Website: bh-photo
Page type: payment
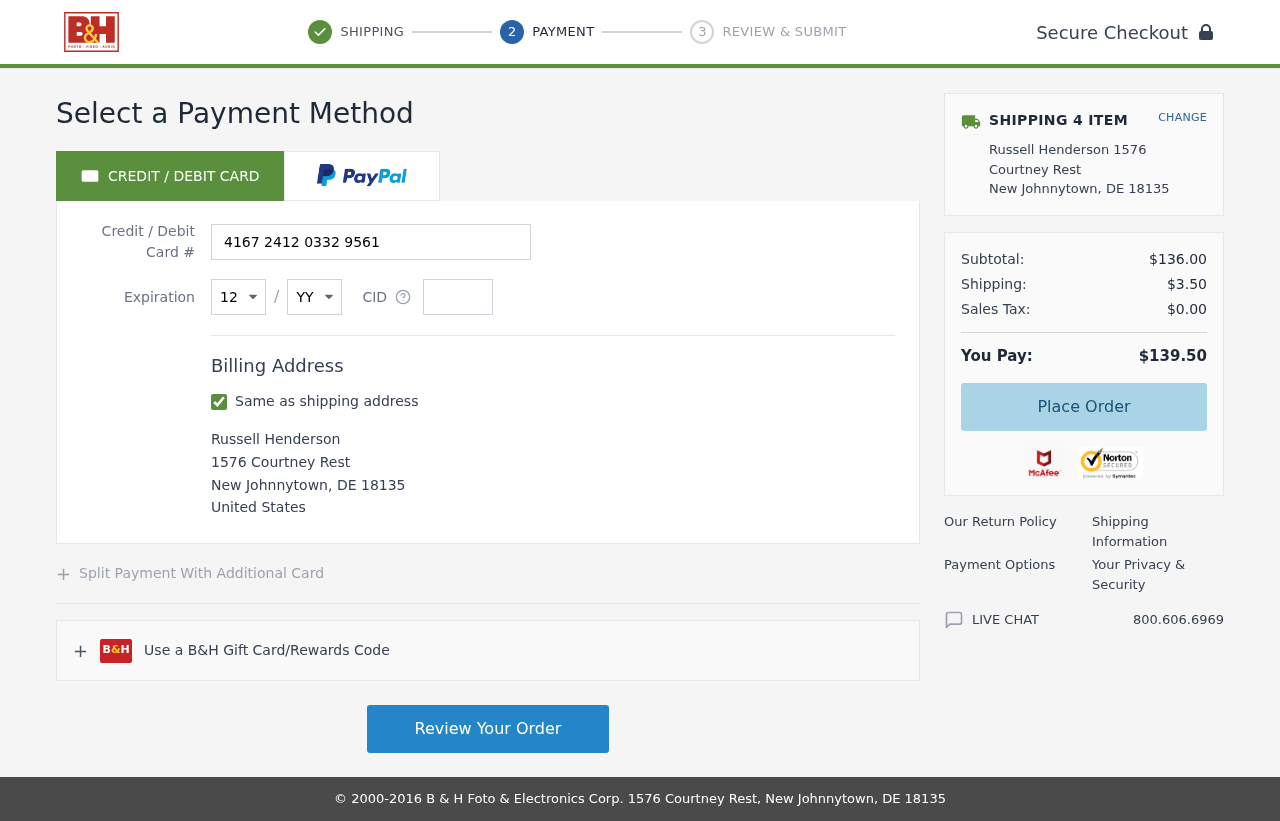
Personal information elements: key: PII_CARD_CVV
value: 067
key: PII_CARD_EXPIRY_MONTH
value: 12
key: PII_CARD_EXPIRY_YEAR
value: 29
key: PII_CARD_NUMBER
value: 4167 2412 0332 9561
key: PII_CITY
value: New Johnnytown
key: PII_COUNTRY
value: United States
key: PII_FULLNAME
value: Russell Henderson
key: PII_POSTCODE
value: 18135
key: PII_STATE_ABBR
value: DE
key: PII_STREET
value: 1576 Courtney Rest
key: PII_FULLNAME2
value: Russell Henderson
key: PII_CITY2
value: New Johnnytown
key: PII_STATE_ABBR2
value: DE
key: PII_POSTCODE_FULL
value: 18135
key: PII_POSTCODE_NUMERIC
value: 18135
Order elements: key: ORDER_NUM_ITEMS
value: SHIPPING 4 ITEM
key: ORDER_SUBTOTAL
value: $136.00
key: ORDER_SHIPPING_COST
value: $3.50
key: ORDER_TAX
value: $0.00
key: ORDER_TOTAL
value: $139.50